Field crop: maize
Growth stage: 1
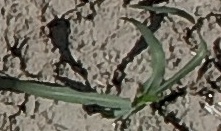
Species: sorghum